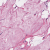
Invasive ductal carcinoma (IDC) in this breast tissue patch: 1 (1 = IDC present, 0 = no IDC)